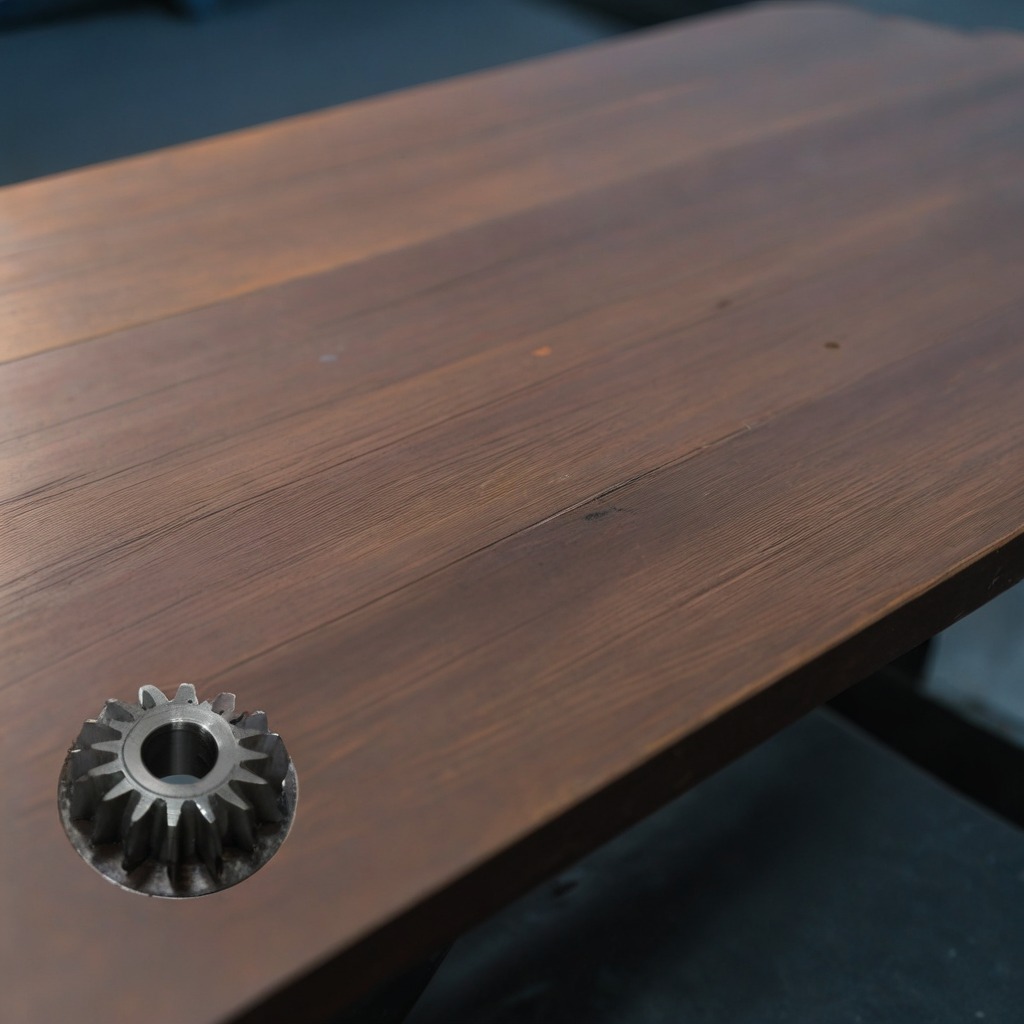
A steel gear with teeth is lying on a table in a garage.